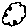
Label: cloud